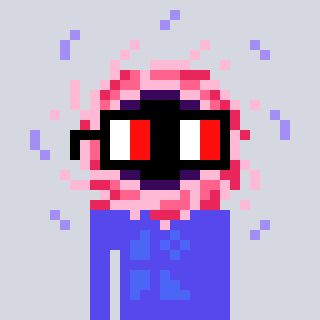
a pixel art character with square glasses with black frames and red eyes, a blackhole-shaped head and a computerblue-colored body on a cool background